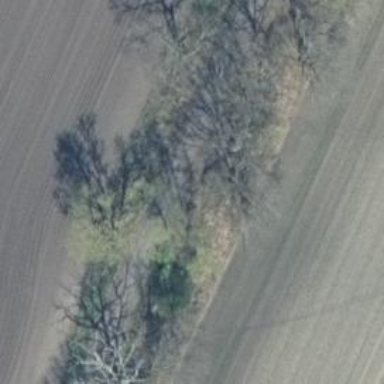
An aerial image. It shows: Row of deciduous broadleaved trees.